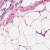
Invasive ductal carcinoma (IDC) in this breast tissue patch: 0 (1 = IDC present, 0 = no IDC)